Question: I'm currently reading this paper: <URL>, I'm particularly interested in the approximation of the gabor filter using Box filters.
Last year I developed a synthetic fingerprint generator (you can see some of it here <URL>.
But the biggest flaw in the generator is the time it takes to apply the gabor filter, I have been researching how to implement a separable version of the filter but have failed horribly since mathematics is not my forte.
Now this seem better for my needs than the separable filter, since it seems to be faster and the results seem good enough for what I need. But I don't understand how to implement the box filtering for gabor from the equation in that paper.
It goes as follow:
> In this section we attempt to perform a grosser approximation of the
filter to achieve significantly higher efficiency. Currently, the S1 layer
in the model, consists of simple line detectors that are modeled using
oriented Gabor filters. However, oriented lines can be represented
using much simpler represented such as box filters as shown in Figure
5. These filters have very sparse derivatives allowing us to compute convolution quite efficiently. The convolution of the image with the
filters B(x, y) can be efficiently computed using the filter's derivatives
as follows.The second derivative of the box filter consists of just impulses and
therefore needs to be evaluated at only four points for every position
in the image. The integral image can also be efficiently computed using
single pass algorithm as outlined in [5, 1]. The cost of convolution
using this approximation is O(N2c), c=4. Unlike other approximations,
the computational cost does not depend on the size of the filter at
all!.
What are those terms? Is that the integral of the integral of the image? I'm sorry if this is like super basic stuff I'm asking, but I honestly have no clue :(.
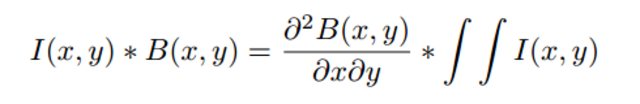
Answer: The rhs equation in your question is the infinitesimal description of convolution - you have the convolution operator which is applied over a 2D subrange of the image - that 2d subrange is expressed as an 2D integral.
The discrete description is similar, but with 2D subrange expressed with summation operator using the sigma notation "S". instead of 2D integral, it is applied as "SS" (I don't know how to put math notation here).
Naive Implementation of the convolution is using 2 loops - in each point in the image you sum the kernel values multiplied with the that point and neighboring points -
.
The process is similar to long multiplication or polynomial with polynomial multiplication.
Basically convolution can be applied in various ways, one way is straight forward (summation), or by transformation to other spaces (Fast Fourier Transform) - <URL>.
.
using FFT for convolution is efficient if the size of the kernel is big.
Otherwise, .
Since filter size is 4 - go with straight forward convolution.
Also you can parallel the convolution (via cuda, open-mp, etc...)